Question: I wanted to use caching in my project and thought I'd use Memcached. For that, I installed memcached.
When I output my 'phpinfo();' I can see, that the extension exists

However, when wanting to use it with 'Cache::get()', I get the following error:
> Could not establish Memcached connection.
I have the following values in my .env
'''
MEMCACHED_HOST=127.0.0.1
MEMCACHED_PORT=11211
'''
My php.ini has the following content for memcached
'extension=memcached.so'
What do I need to do, to use memcached now and establish a connection successfully?
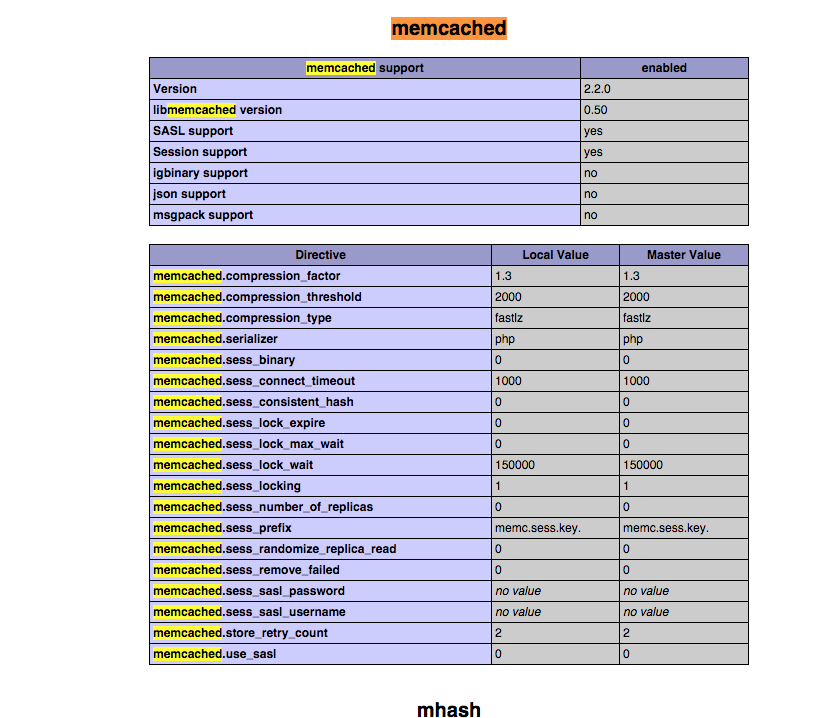
Answer: Are you sure memcached itself is running?
'sudo service memcached status'
If it's off you need to start it.